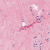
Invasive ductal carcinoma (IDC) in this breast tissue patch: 1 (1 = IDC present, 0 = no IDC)